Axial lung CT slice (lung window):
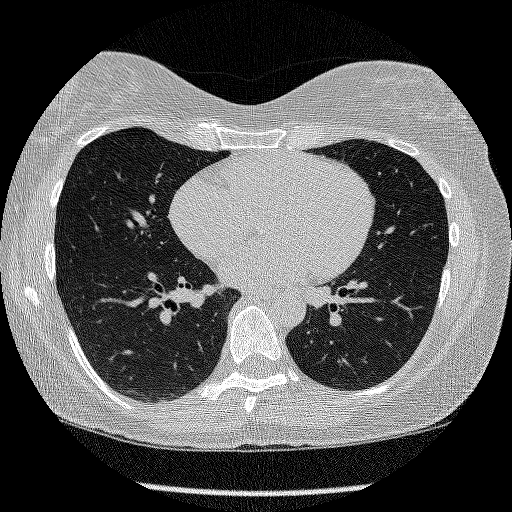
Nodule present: no